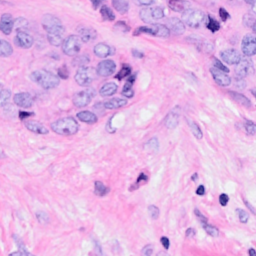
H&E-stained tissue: Breast